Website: apple
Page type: review-order
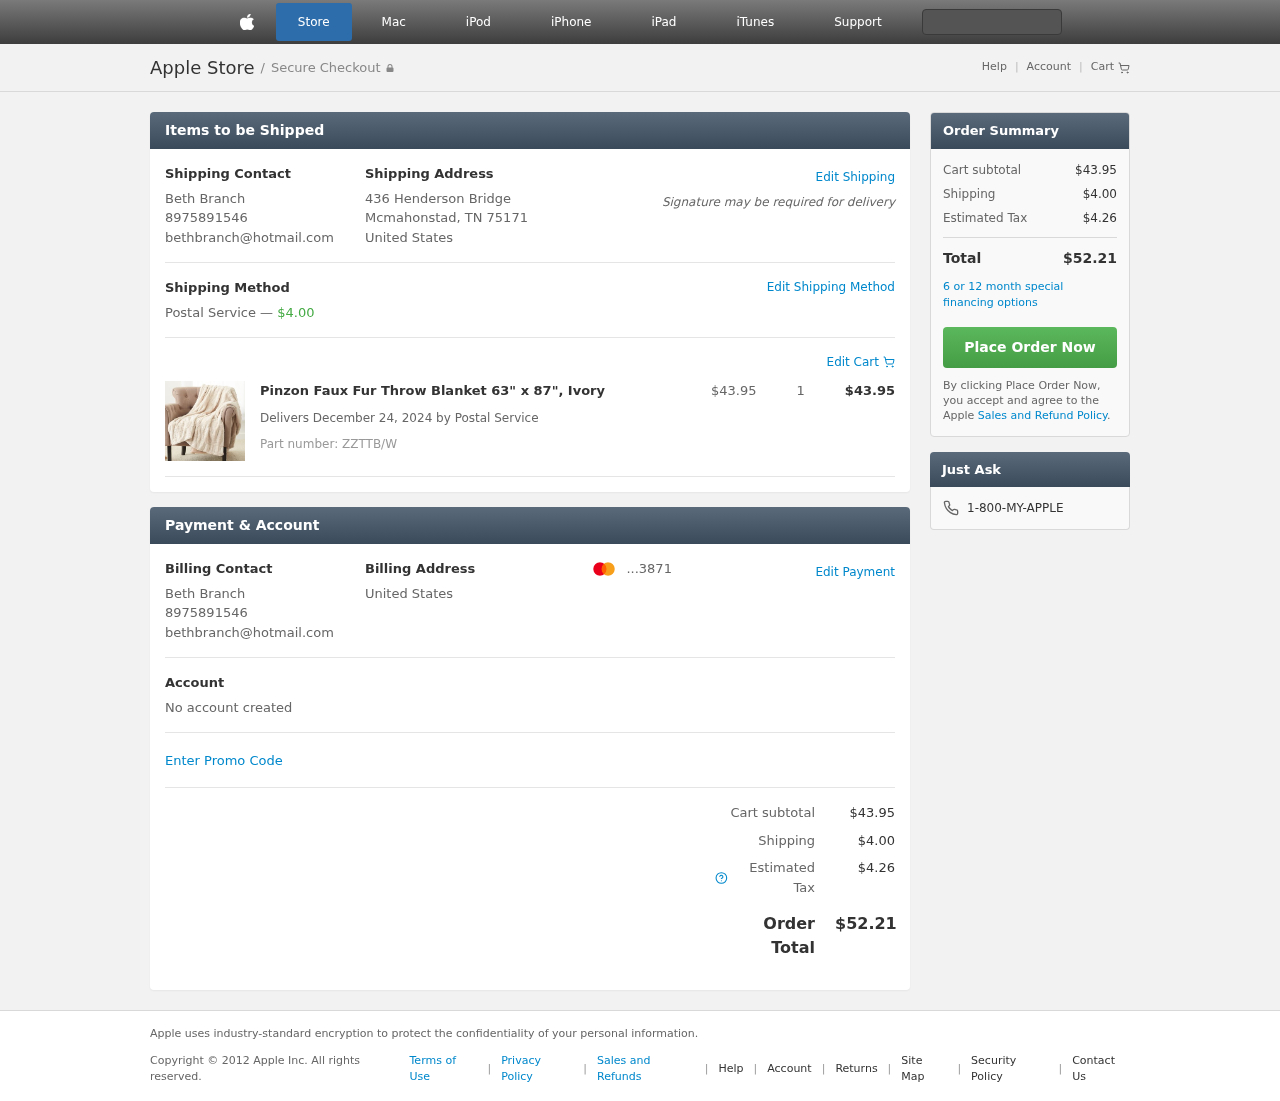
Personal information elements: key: PII_CARD_LAST4
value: ...3871
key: PII_CITY_STATE_ZIP
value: Mcmahonstad, TN 75171
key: PII_COUNTRY
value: United States
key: PII_EMAIL
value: bethbranch@hotmail.com
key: PII_EMAIL2
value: bethbranch@hotmail.com
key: PII_FULLNAME
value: Beth Branch
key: PII_FULLNAME2
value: Beth Branch
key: PII_PHONE
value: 8975891546
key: PII_PHONE2
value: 8975891546
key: PII_STREET
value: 436 Henderson Bridge
Product elements: key: PRODUCT1_NAME
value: Pinzon Faux Fur Throw Blanket 63" x 87", Ivory
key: PRODUCT1_PRICE
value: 43.95
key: PRODUCT1_QUANTITY
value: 1
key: PRODUCT1_TOTAL
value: $43.95
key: PRODUCT_PART_NUMBER
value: ZZTTB/W
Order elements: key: ORDER_SHIPPING_COST
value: $4.00
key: ORDER_DELIVERY_DATE
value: Delivers December 24, 2024 by Postal Service
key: ORDER_SUBTOTAL
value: $43.95
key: ORDER_TAX
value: $4.26
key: ORDER_TOTAL
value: $52.21